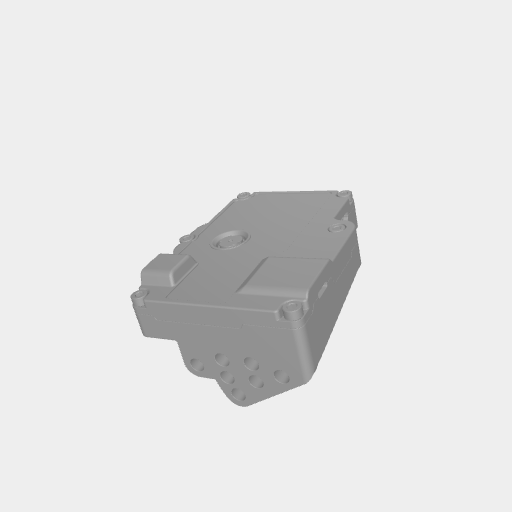
Part: HuskyLens